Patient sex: M
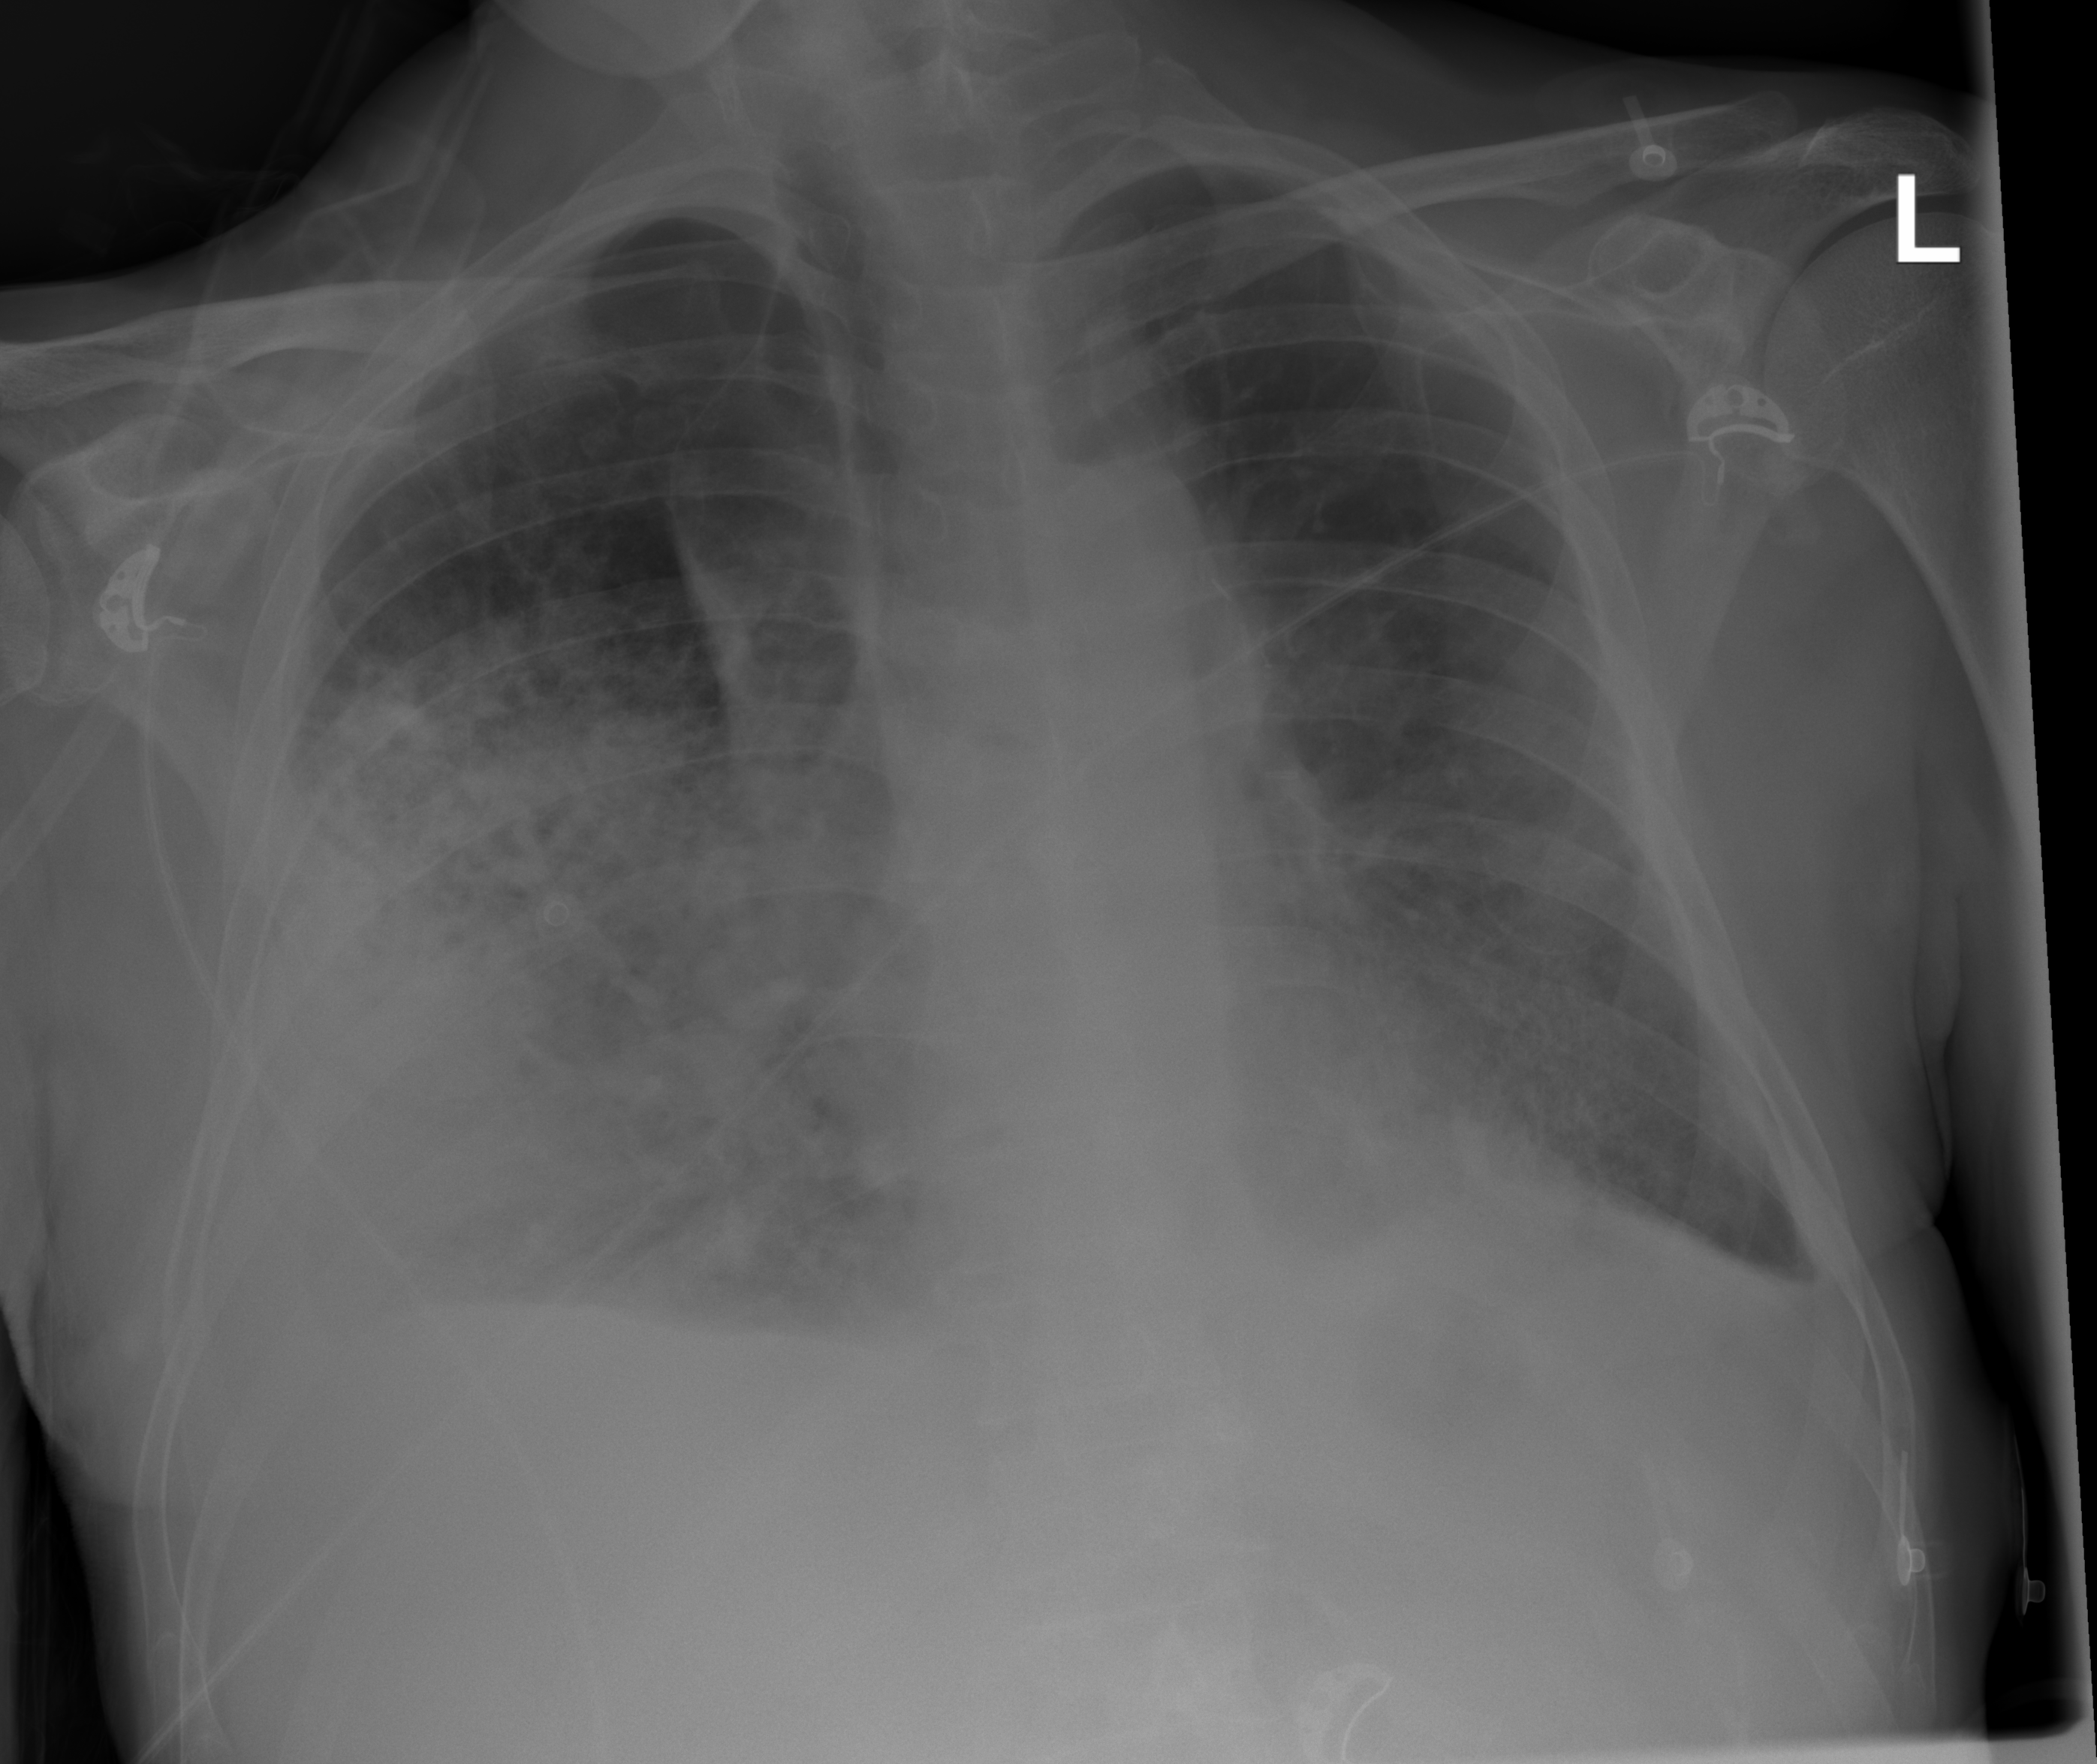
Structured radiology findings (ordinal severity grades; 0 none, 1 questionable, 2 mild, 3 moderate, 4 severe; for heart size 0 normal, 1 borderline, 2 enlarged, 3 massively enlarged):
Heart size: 0
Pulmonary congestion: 0
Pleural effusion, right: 2
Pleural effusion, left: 1
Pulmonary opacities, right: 2
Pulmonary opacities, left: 2
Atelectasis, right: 3
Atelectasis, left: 2